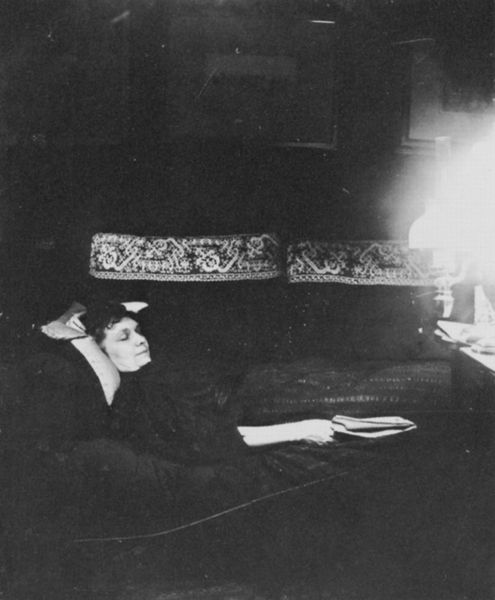
Titel: Madame Ludovic Halévy
Künstler: Antoine Degas
Institution: Sammlung Madame Joxe
Schlagwörter: dunkel, hand, kopf, schatten, schlaf, weiß, stadt, zola, fenster, frau, grau, hell, kleid, lampe, licht, nacht, raum, schwarz, tisch, zimmer, muster, wand, arm, gesicht, spitze, tod, tot, ärmel, bildnis, portrait, porträt, sonne, dunkelheit, realismus, tücher, saum, spitzen, blatt, borte, kontrast, bilder, ruhe, schreibtisch, sofa, liegen, modell, schlafen, schlafend, zug, kissen, bordüre, polster, dekor, lesen, bett, lichteinfall, couch, warten, liegend, foto, fotografie, photographie, helligkeit, buch, diwan, liegende, schwarzweiss, zeitung, heft, photo, liege, blitz, müde, leserin, gewebe, fotographie, träumen, beistelltisch, petroleumlampe, decken, ruhend, gra, toto, nadar, schwarzweis, uch, bezüge, eingeschlafen, cheseloung, eingenickt, petrolium, frsu, nacht s, scvhlafende frau, licht und dunkel, lampe bilder